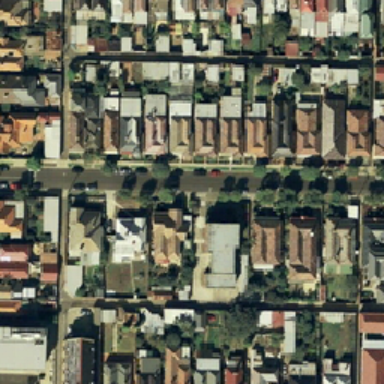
There are many houses .